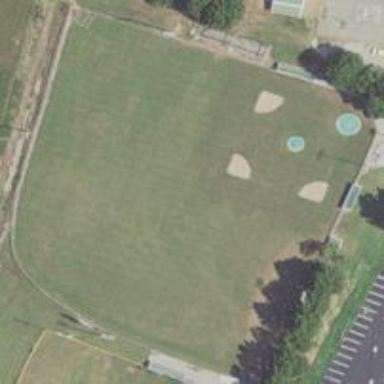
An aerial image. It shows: Baseball pitch for leisure and sports activities.